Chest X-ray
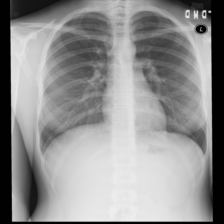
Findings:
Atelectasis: negative
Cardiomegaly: negative
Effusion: negative
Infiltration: negative
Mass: negative
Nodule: negative
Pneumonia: negative
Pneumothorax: negative
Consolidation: negative
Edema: negative
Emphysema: negative
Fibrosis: negative
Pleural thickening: negative
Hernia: negative